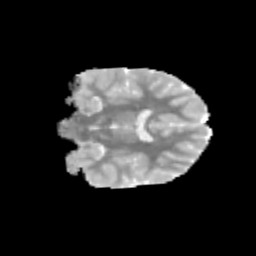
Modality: MD
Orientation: coronal
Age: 10
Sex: female
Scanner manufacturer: siemens
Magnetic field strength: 3 T
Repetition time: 3.8 s
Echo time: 0.07 s